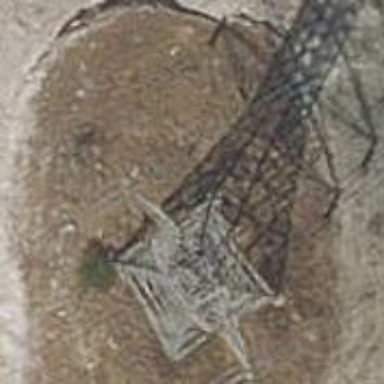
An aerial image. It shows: Power line is depicted.